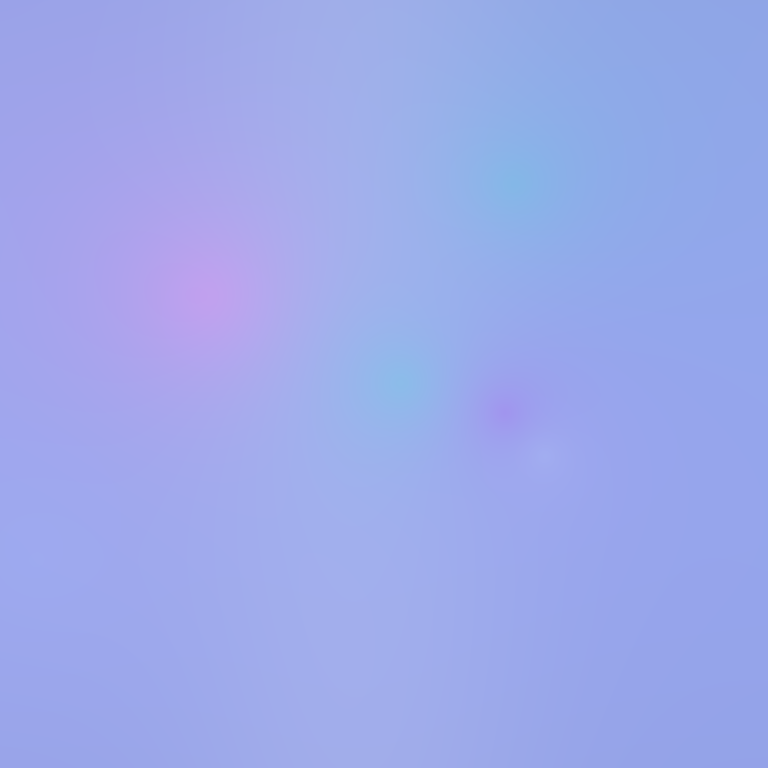
Abstract light effect, smooth gradient from soft lavender to gentle cyan, serene atmosphere, diffuse glow, no room, no furniture, no objects.